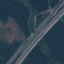
Label: Highway